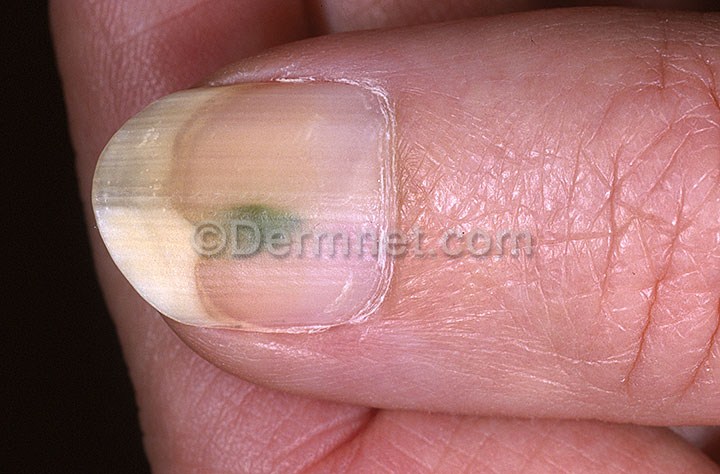
Disease: Nail Fungus and other Nail Disease